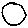
Label: circle